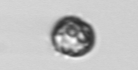
Label: Dinophyceae